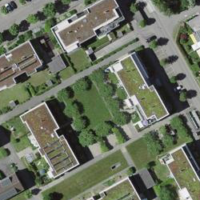
EUNIS habitat code: 54
Species observed at this site:
Populus tremula